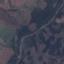
Label: HerbaceousVegetation